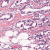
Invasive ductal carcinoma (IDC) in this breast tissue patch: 1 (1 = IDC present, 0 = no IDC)